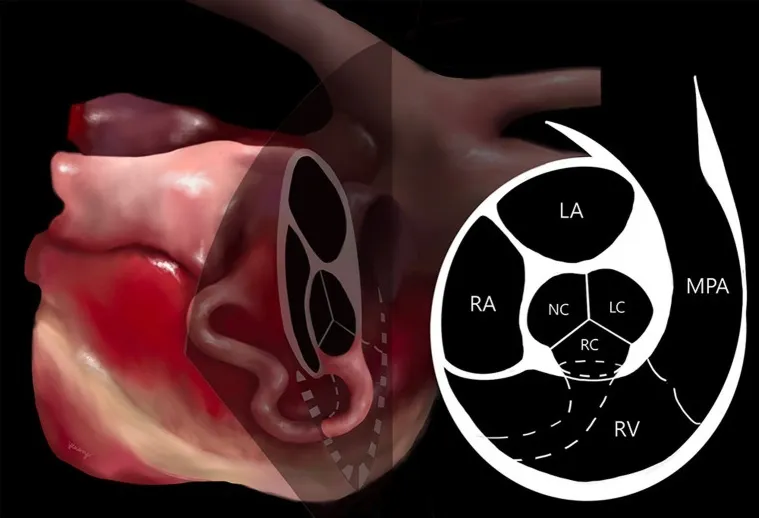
Illustration of the aorta-right atrial tunnel made with reference to the three-dimensional computed tomographic reconstruction. The origin orifice can be observed on the cross-section of the heart at the aortic valve level. The tunnel's origin from the right coronary sinus of Valsalva and entry to the right atrium through a tortuous communication was confirmed. LA, left atrium; LC, left coronary cusp; MPA, main pulmonary artery; NC, non-coronary cusp; RA, right atrium; RC, right coronary cusp; RV, right ventricle.
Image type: radiology (ct)